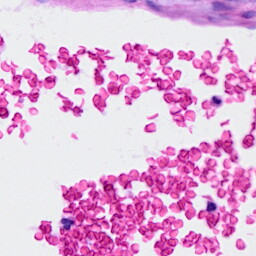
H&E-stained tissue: Ovarian